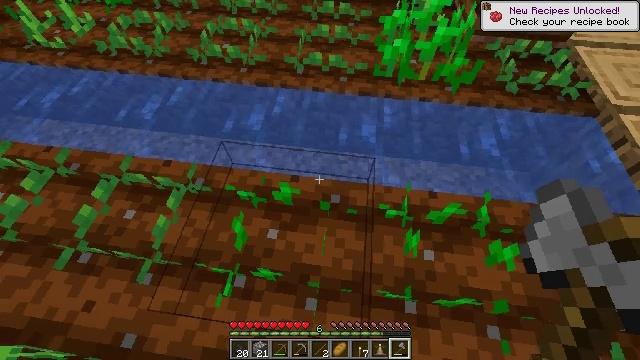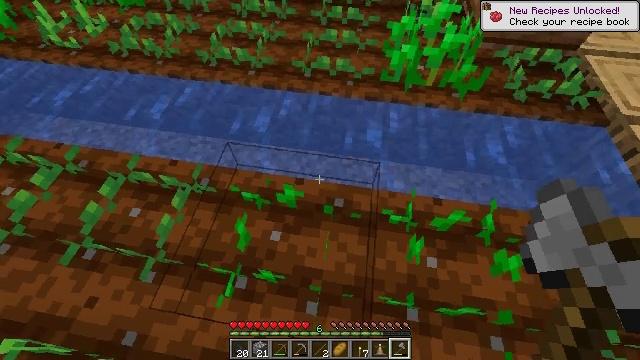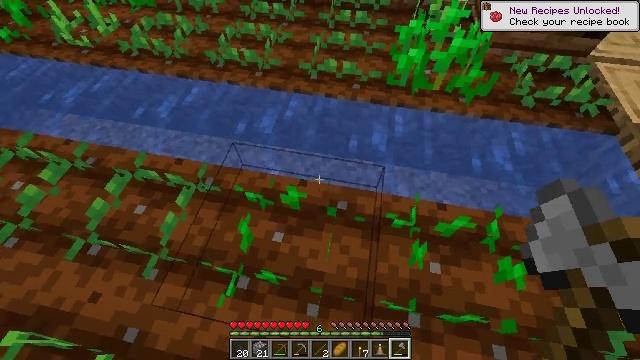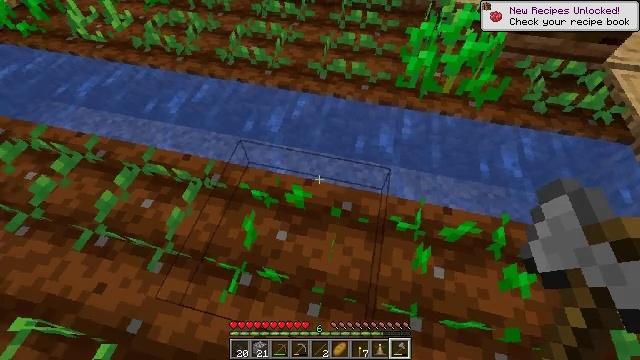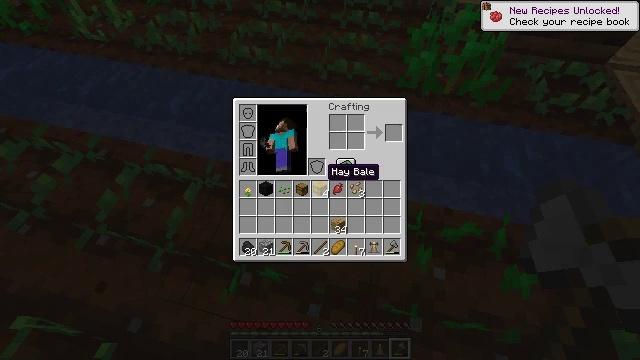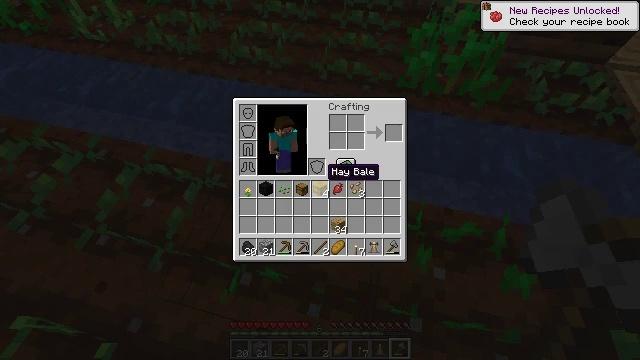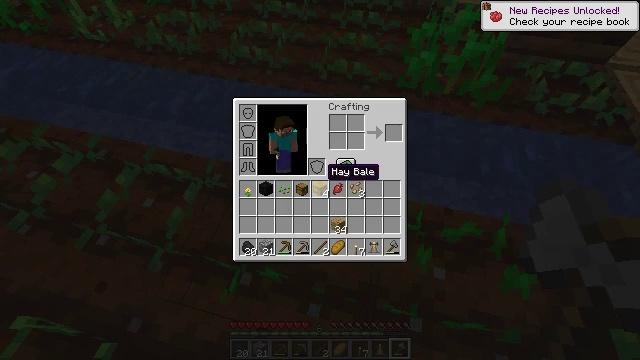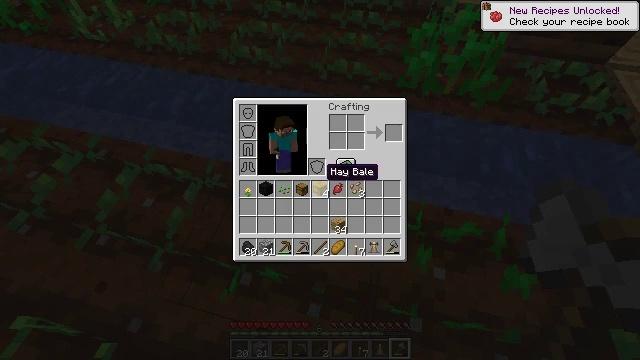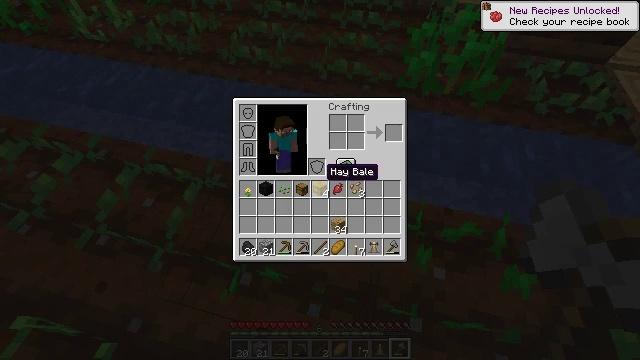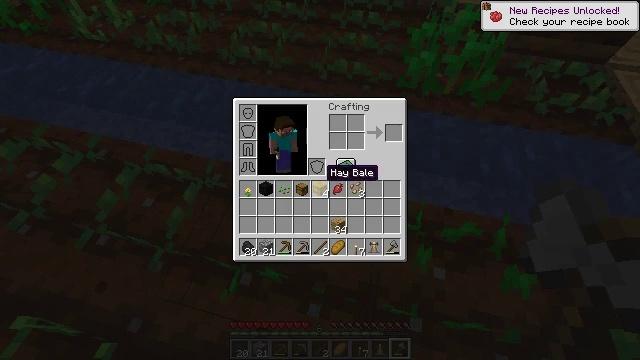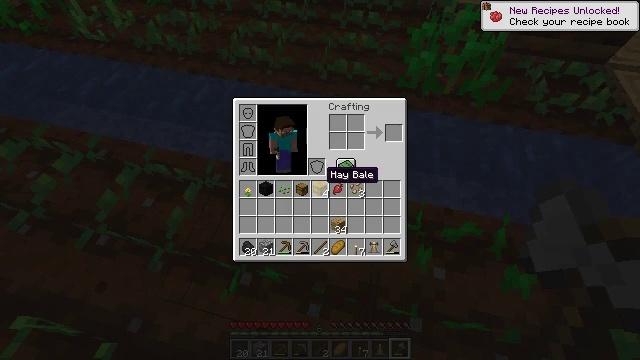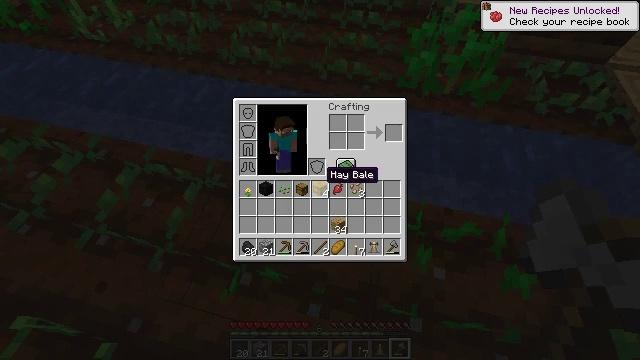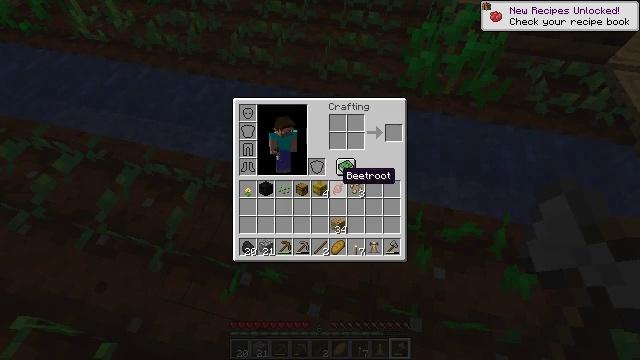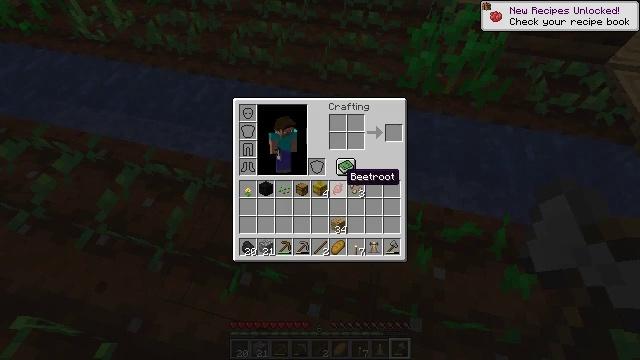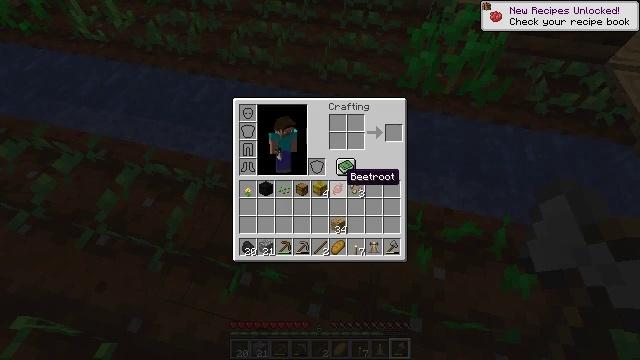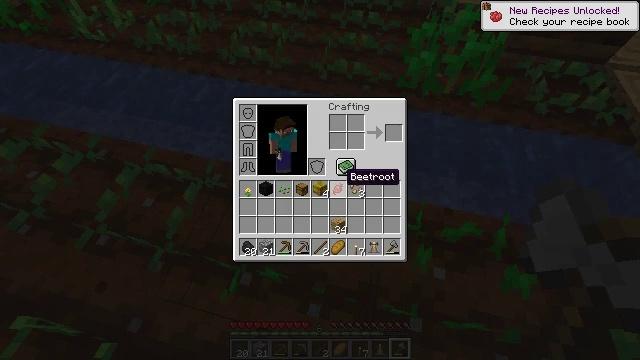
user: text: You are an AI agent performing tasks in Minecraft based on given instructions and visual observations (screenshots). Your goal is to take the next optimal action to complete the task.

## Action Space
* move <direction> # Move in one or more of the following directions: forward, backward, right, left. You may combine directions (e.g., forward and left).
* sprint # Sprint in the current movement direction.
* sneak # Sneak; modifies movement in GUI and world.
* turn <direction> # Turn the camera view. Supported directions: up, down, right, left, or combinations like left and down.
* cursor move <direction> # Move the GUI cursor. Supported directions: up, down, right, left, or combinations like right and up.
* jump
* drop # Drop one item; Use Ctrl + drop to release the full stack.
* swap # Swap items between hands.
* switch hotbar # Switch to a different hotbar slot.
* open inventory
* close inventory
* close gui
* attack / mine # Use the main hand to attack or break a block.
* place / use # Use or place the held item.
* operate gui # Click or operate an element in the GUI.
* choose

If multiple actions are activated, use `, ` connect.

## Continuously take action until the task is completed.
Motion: motion action
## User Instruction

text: Attack the hay block to get hay.
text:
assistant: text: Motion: turn left
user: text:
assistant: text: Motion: turn left
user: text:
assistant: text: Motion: turn left
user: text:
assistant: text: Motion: open inventory
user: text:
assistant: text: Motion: open inventory
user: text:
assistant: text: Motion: open inventory
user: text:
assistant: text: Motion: open inventory
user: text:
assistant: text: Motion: no_op
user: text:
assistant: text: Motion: no_op
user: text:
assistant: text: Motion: no_op
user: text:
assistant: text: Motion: no_op
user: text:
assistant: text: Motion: cursor move right
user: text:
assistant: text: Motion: no_op
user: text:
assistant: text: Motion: no_op
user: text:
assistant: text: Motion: no_op
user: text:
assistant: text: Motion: no_op
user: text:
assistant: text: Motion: no_op
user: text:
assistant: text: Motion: no_op
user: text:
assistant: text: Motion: no_op
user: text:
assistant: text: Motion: no_op
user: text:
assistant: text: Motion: no_op
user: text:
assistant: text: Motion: close inventory
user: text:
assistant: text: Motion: close inventory
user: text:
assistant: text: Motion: turn left, close inventory
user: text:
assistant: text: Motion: turn left and up
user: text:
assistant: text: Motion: turn left and up
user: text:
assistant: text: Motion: move left
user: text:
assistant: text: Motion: move left
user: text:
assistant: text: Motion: move left
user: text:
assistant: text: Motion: move left